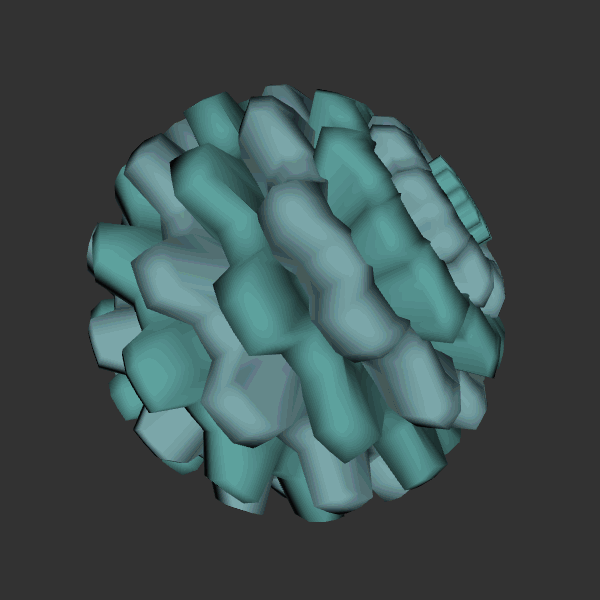
Background: dark